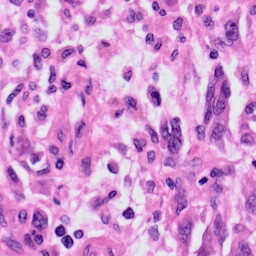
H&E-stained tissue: Skin